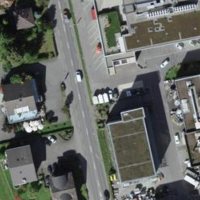
EUNIS habitat code: 54
Species observed at this site:
Sedum album